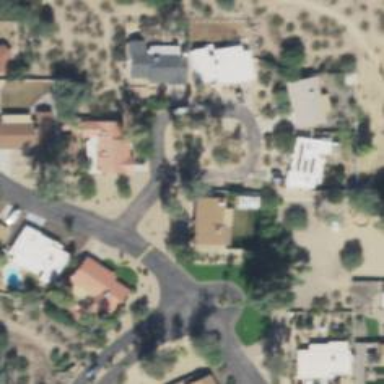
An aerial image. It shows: Smooth asphalt road in residential area.